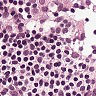
Metastatic tissue present: no